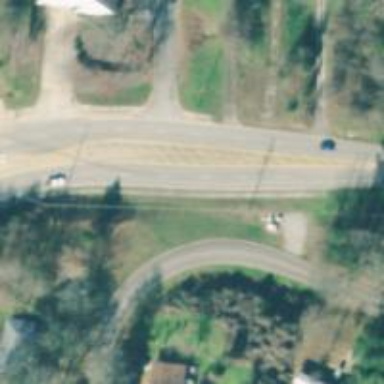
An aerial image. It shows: Primary highway.